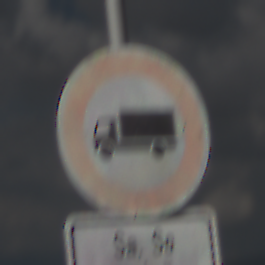
Verkehrszeichen: VerbotFuerKraftfahrzeugeUeberDreiKommaFuenfTonnen
Zusatzzeichen unten: ZeitangabenMitBeschraenkungAufWochentage9
Umgebung: Outdoor, Nature
Tageszeit: Midday
Wetter: PartlyCloudy
Licht: Natural
Jahreszeit: NotSpecified
Kontrast: HighContrast